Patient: sex M, age 61
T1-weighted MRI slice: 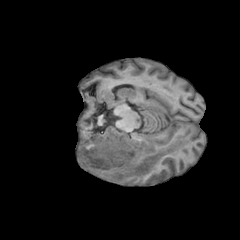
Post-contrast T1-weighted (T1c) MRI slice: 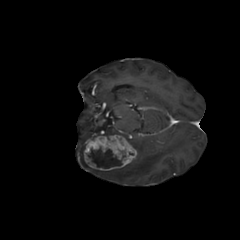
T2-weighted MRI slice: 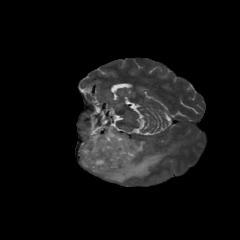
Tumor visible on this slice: yes
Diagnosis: Glioblastoma, IDH-wildtype
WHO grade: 4